Question: When i double touch on a word in my edittext the copy/paste bar shows. Thats fine.
The Problem is that the copy/paste bar appears out of the screen. Seems to.. it get's pushed up by the soft keyboard. See the Screenshot.

My question: How can make the copy/paste bar fixed, so it won't move?
I use "adjustPan" in the Manifest.
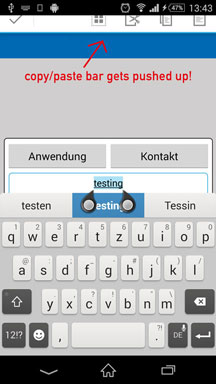
Answer: Finally i found the solution to my problem.
Maybe it is helpful to someone else ...
1. use adjustResize instead of adjustPan in the Manifest
2. Surround your xml layout with a ScrollView
3. Also specify a android:minHeight for your EditText
This did not work, when i used a RelativeLayout as main view for my ScrollView. So you better use a LinearLayout or FrameLayout etc...
=)